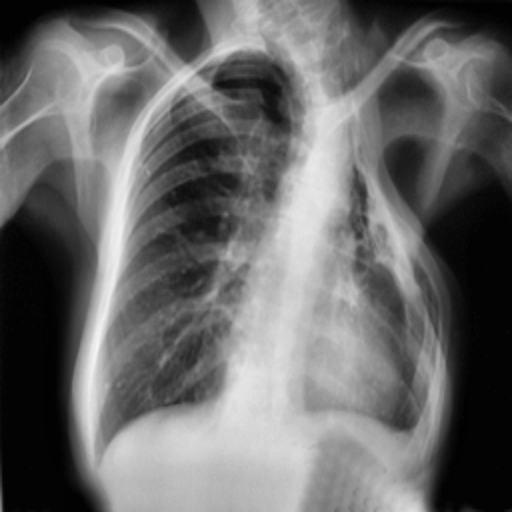
Finding: TUBERCULOSIS